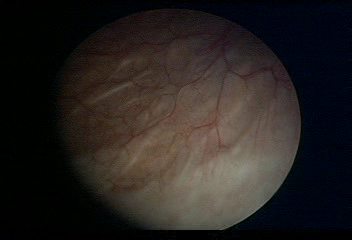
Modality: WLC
Class: Normal mucosa
Bladder cancer association: No